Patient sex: M
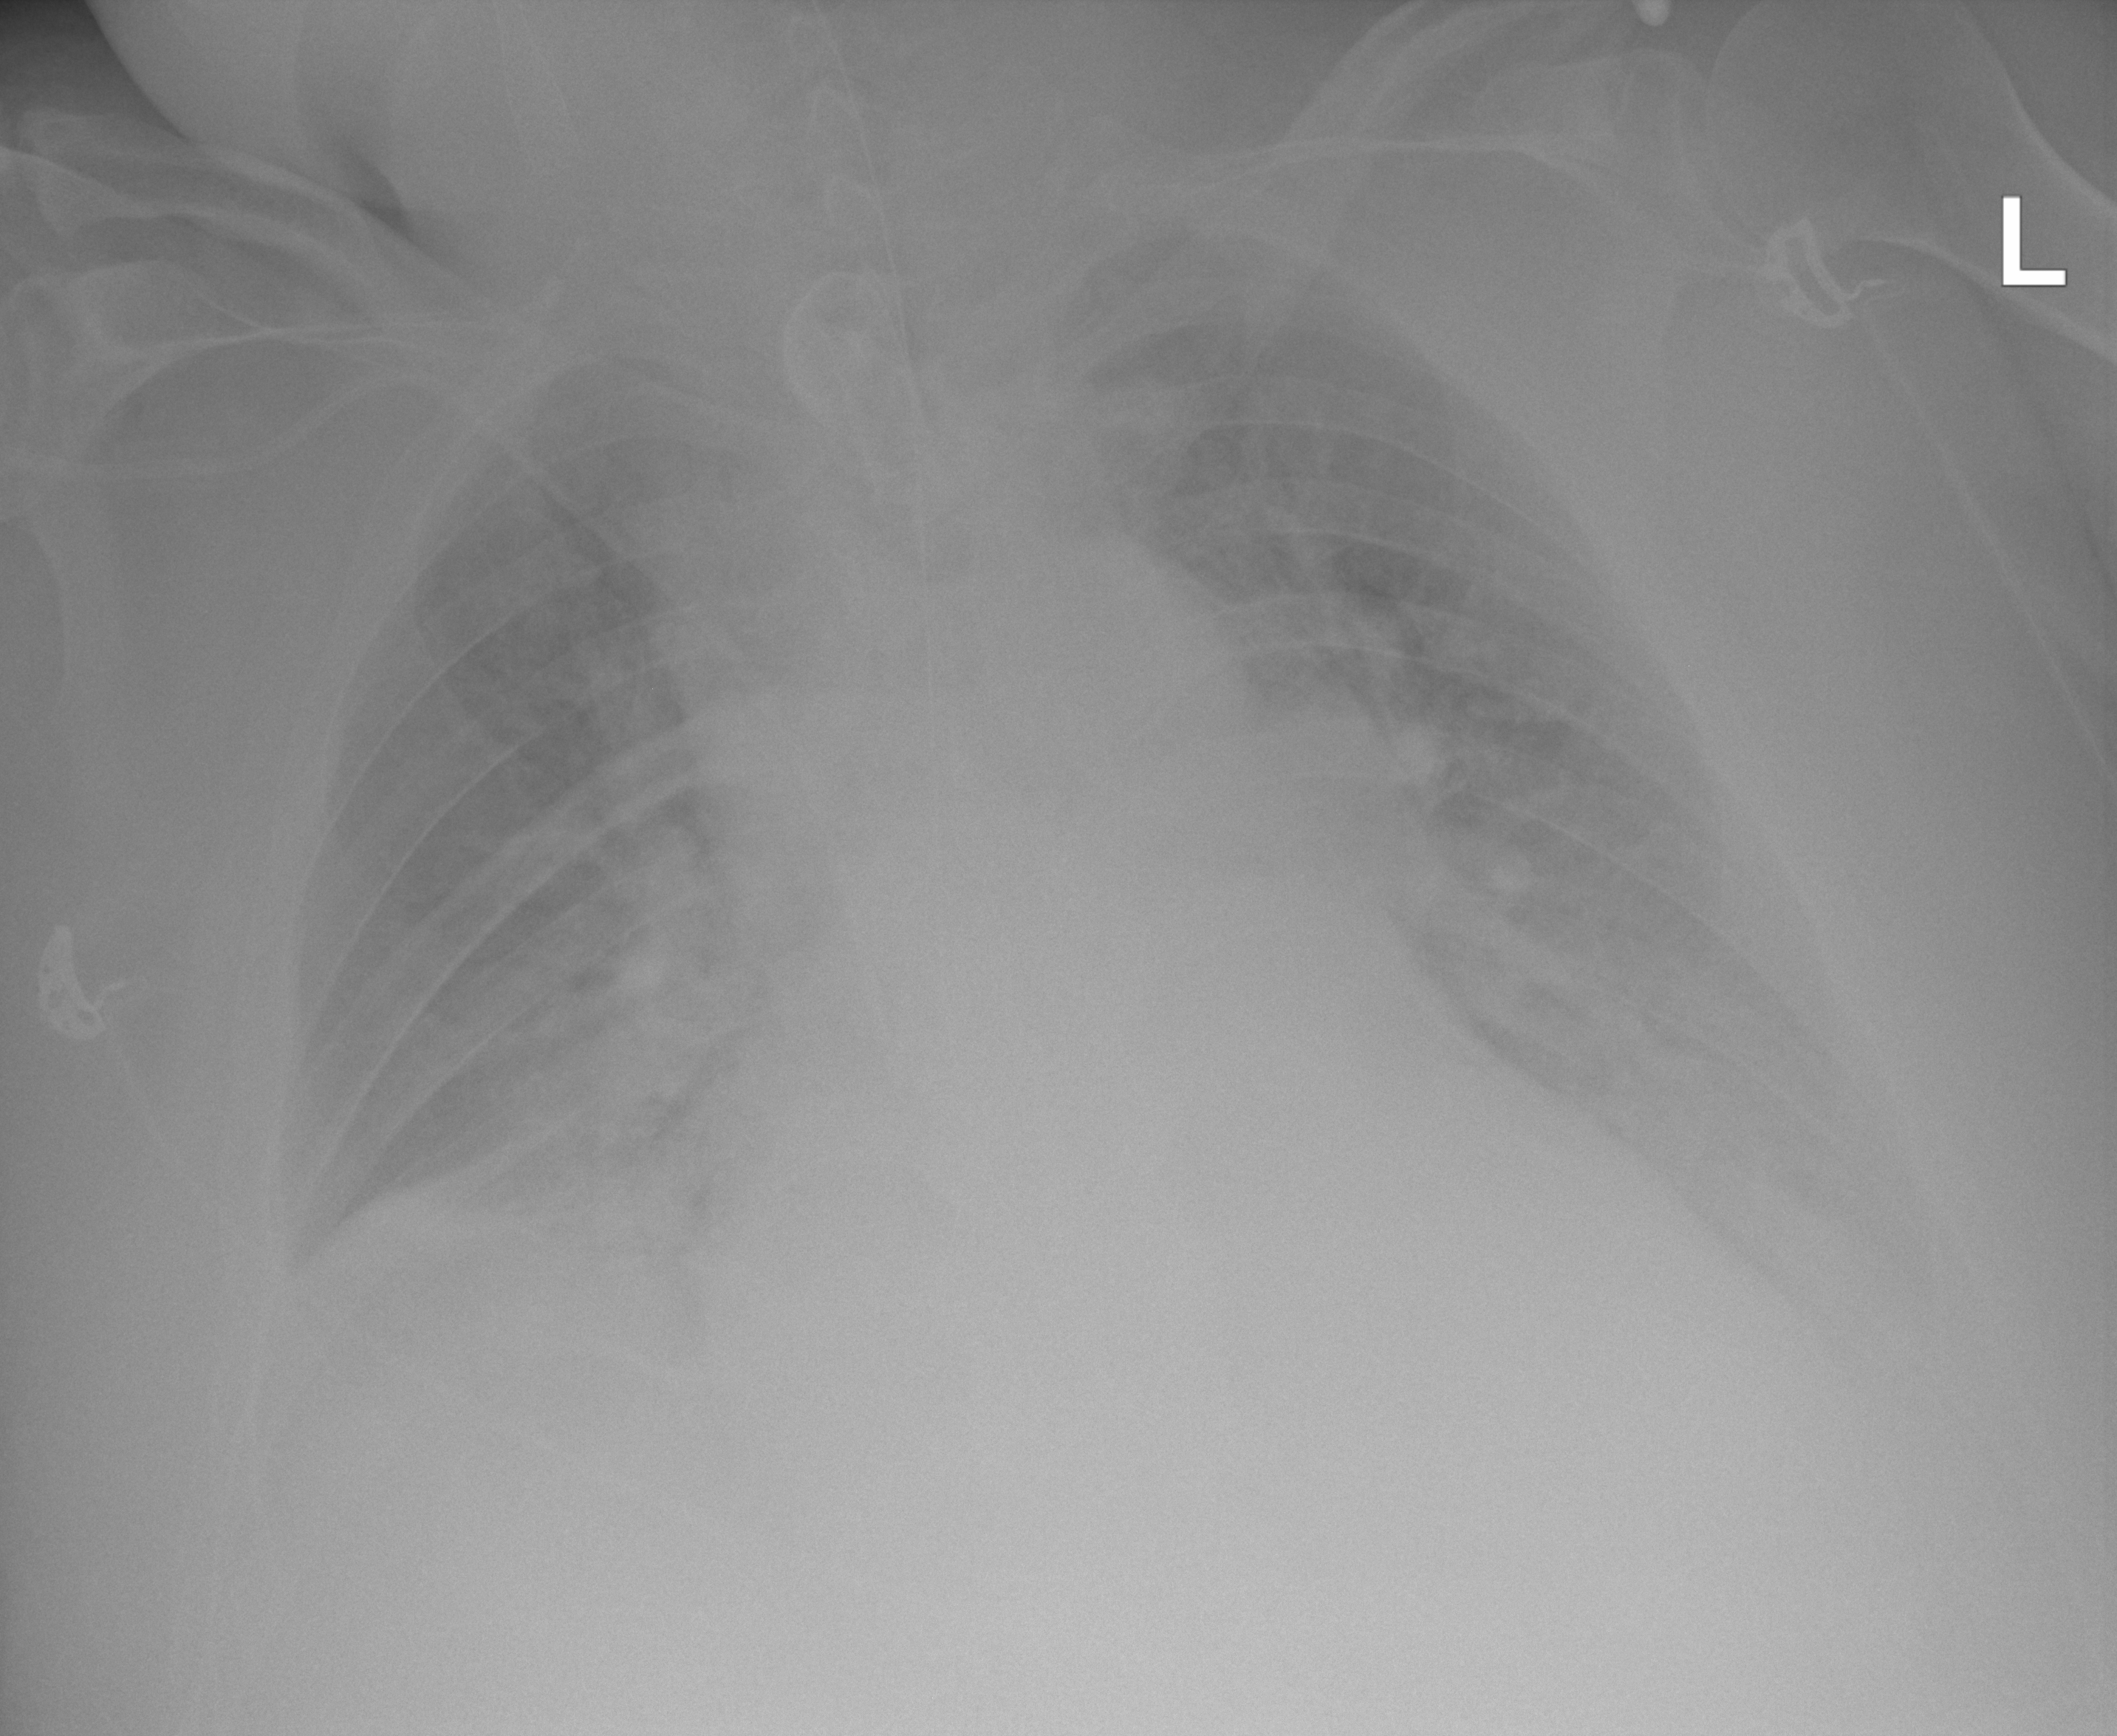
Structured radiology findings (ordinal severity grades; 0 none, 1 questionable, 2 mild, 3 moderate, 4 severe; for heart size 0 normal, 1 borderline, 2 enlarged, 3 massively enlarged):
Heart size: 2
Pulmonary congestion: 2
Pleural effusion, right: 2
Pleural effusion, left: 3
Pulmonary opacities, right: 1
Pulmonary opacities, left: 1
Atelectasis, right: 3
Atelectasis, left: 3